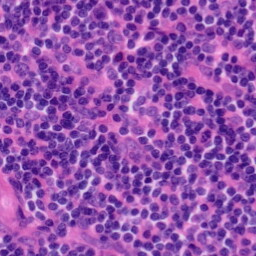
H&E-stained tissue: Tonsil